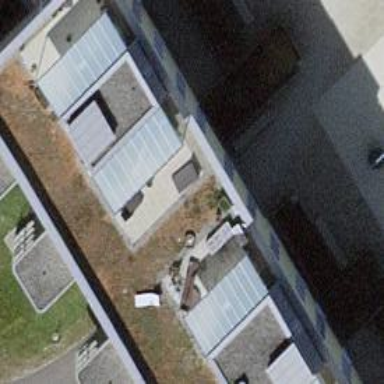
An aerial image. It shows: Path tunnel through building passage.